Interaction volume radius: 5 \u00c5
Interaction volume height: 15 \u00c5
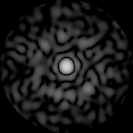
Disorder parameter: 0.8436